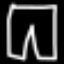
Label: pants